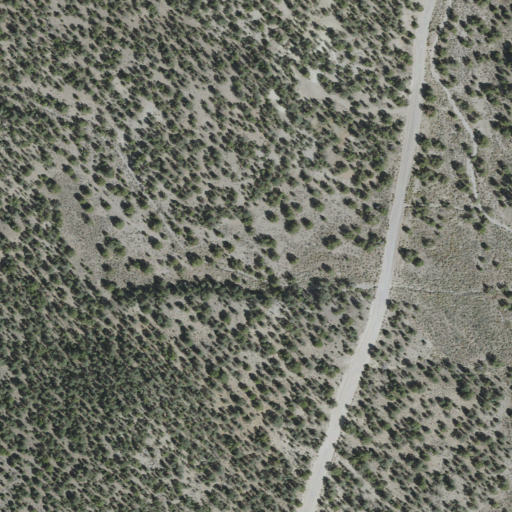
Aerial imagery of valley in Utah named Paradise Canyon containing evergreen forest, shrub, open development, and low intensity development